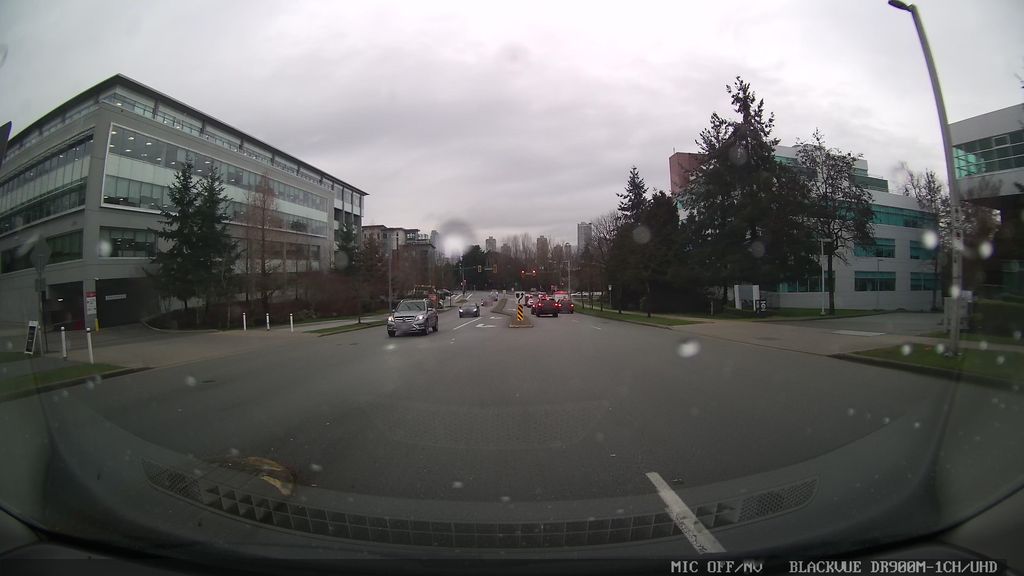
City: vancouver